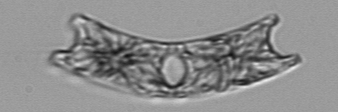
Label: Eucampia